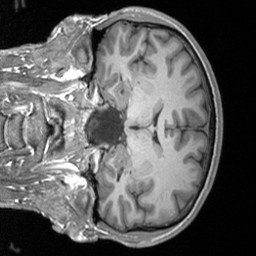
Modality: T1w
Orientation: coronal
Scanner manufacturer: siemens
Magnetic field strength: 3 T
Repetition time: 1.9 s
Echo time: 0.00226 s